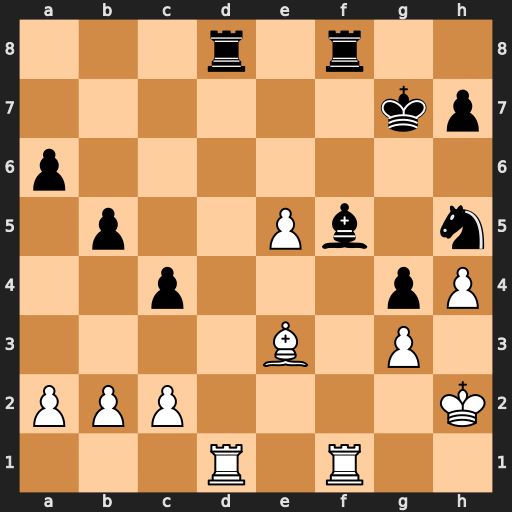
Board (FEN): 3r1r2/6kp/p7/1p2Pb1n/2p3pP/4B1P1/PPP4K/3R1R2
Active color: w
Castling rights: -
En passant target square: -
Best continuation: Rxd8 Rxd8 Rxf5